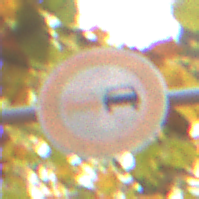
Verkehrszeichen: Ueberholverbot
Umgebung: Outdoor, Nature
Tageszeit: MorningAfternoon
Wetter: Overcast
Licht: Natural
Jahreszeit: Autumn
Kontrast: LowContrast